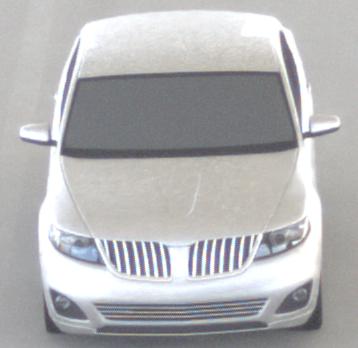
Make: Lincoln
Model: MKS
Detailed model: -
Model produced from: 2008
Model produced until: 2011
Doors: 4
Color: white
Road condition: dry road
Daytime: morning or afternoon
Contrast: low contrast